Aerial crown-view tile of a tropical tree (Barro Colorado Island, Panama), acquired 20240813:
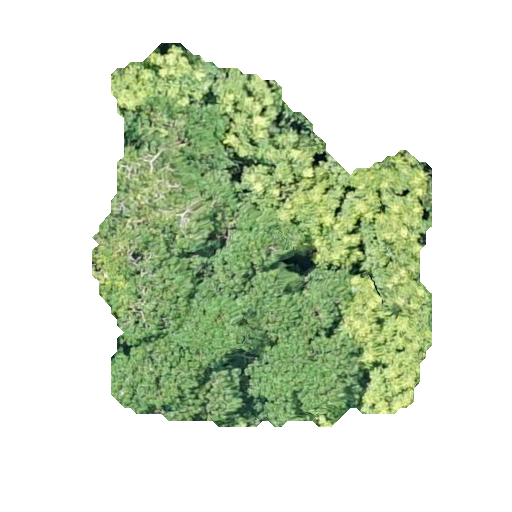
Species: Hura crepitans
GBIF accepted scientific name: Hura crepitans
Crown area: 148.1 m²